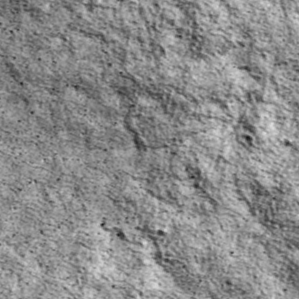
Label: non_frost